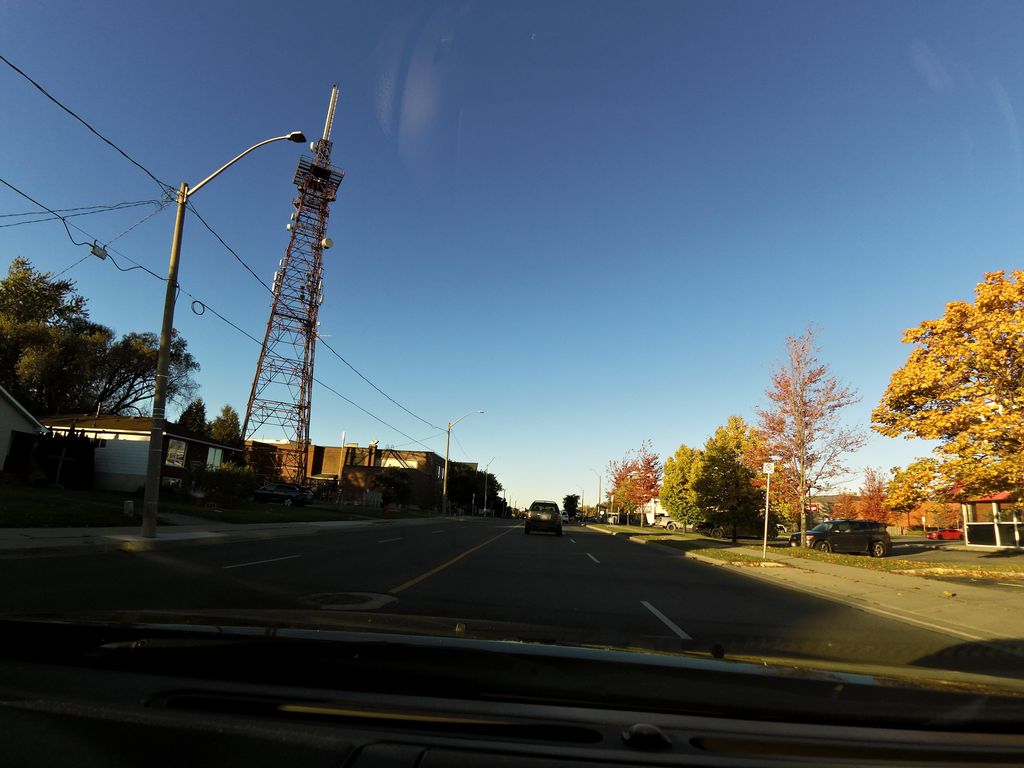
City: hamilton